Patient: sex F, age 65
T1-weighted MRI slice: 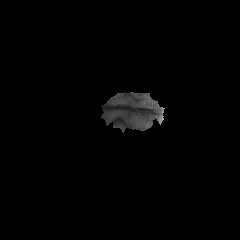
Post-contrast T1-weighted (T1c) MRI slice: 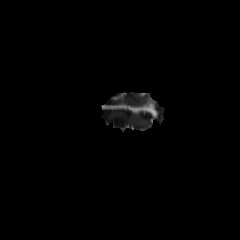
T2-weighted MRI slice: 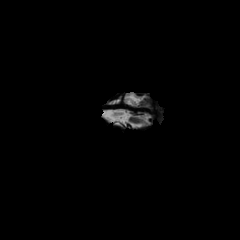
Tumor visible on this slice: no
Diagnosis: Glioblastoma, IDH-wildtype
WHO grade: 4